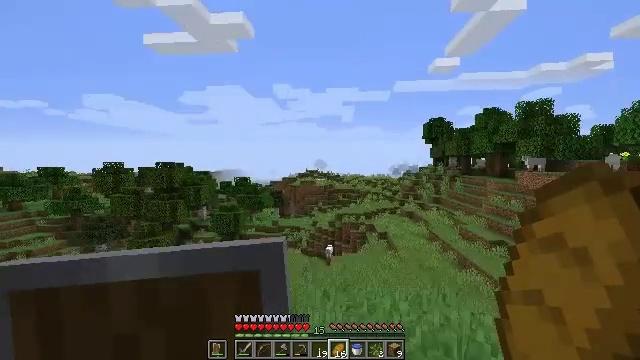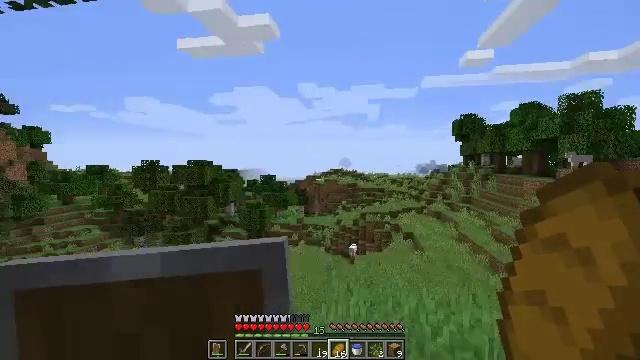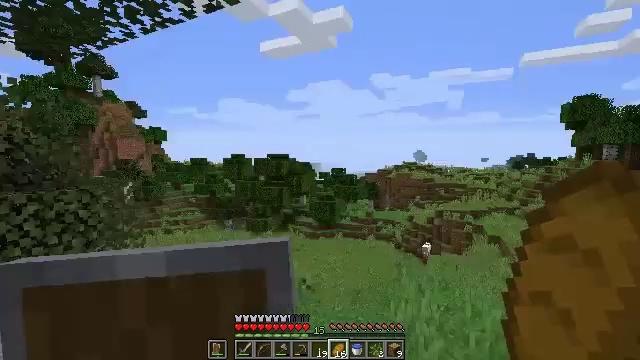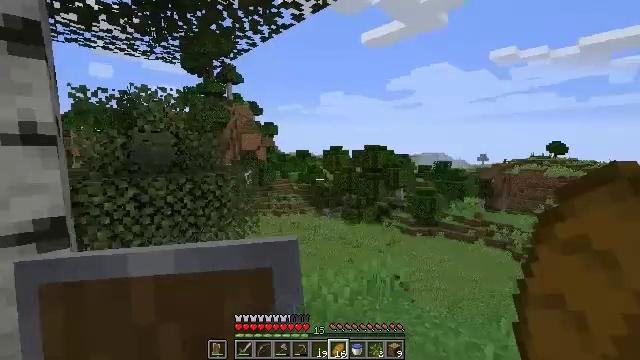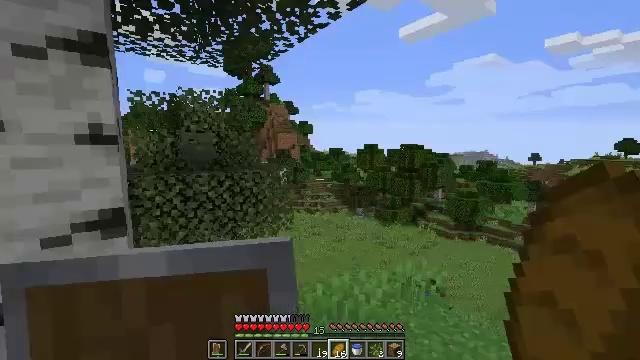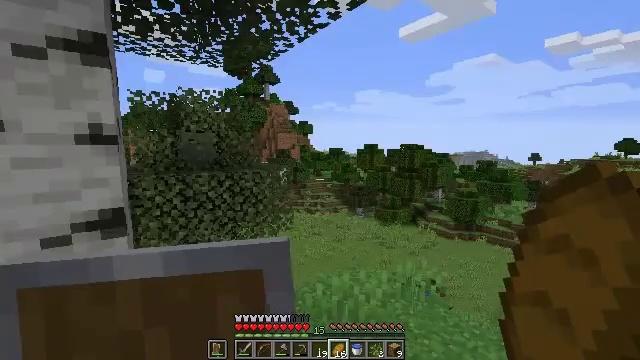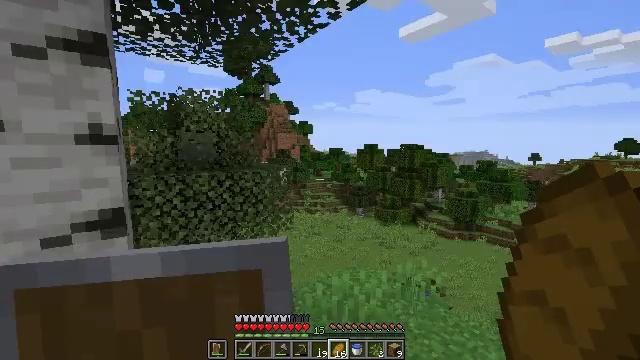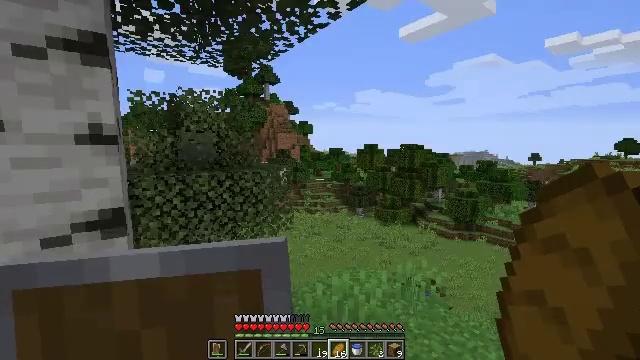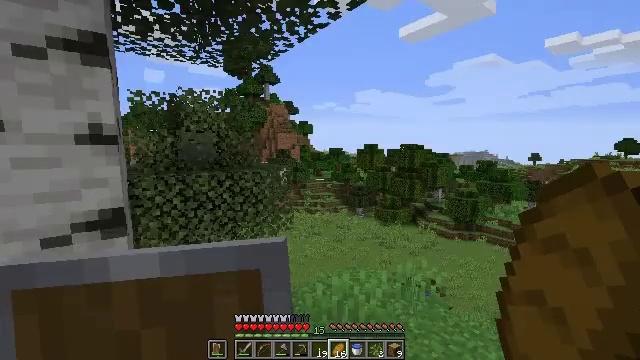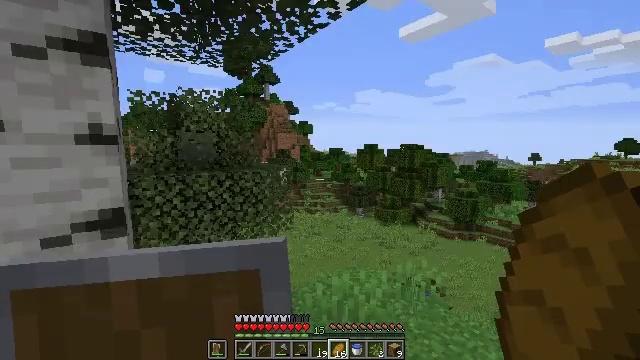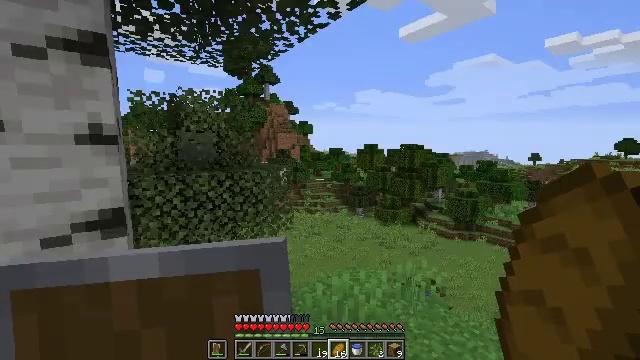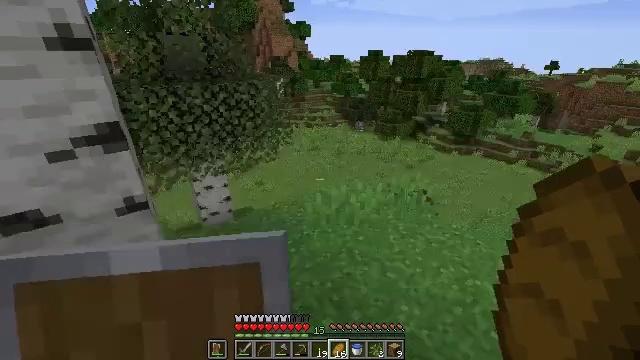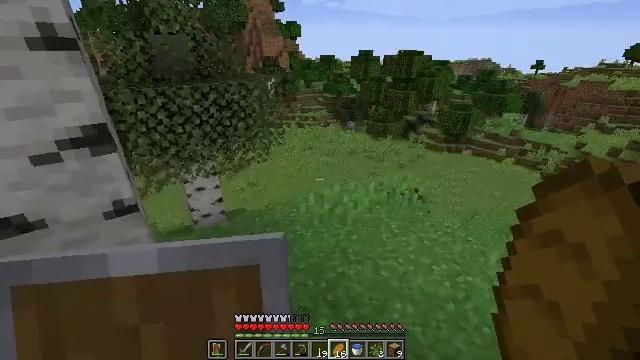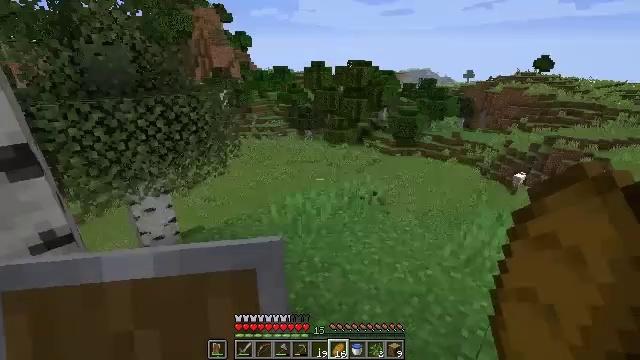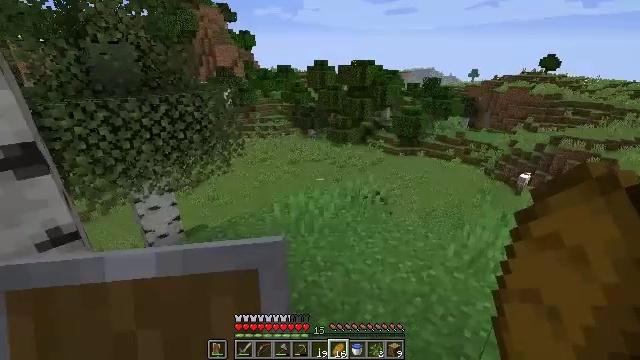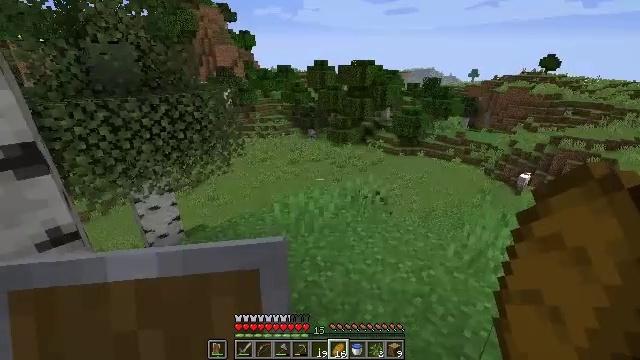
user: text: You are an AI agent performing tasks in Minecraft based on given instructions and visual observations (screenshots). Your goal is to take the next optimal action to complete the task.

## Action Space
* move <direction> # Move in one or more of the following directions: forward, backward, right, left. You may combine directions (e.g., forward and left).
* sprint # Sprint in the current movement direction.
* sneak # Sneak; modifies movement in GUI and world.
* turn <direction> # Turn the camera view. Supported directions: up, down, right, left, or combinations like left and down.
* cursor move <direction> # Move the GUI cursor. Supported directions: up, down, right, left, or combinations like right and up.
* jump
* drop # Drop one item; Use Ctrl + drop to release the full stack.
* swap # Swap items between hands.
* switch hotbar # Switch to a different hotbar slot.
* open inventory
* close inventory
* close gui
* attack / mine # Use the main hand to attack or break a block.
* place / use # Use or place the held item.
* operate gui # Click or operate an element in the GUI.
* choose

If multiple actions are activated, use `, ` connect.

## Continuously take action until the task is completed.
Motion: motion action
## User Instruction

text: Gather lilac from the ground.
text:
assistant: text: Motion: turn left, jump
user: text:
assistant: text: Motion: turn left and down
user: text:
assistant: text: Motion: turn left and down
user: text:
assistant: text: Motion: turn left
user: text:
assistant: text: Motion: no_op
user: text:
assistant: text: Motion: no_op
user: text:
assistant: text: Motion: no_op
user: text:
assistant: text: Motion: no_op
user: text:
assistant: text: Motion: no_op
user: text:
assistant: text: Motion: no_op
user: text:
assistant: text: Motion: turn down
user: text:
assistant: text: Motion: turn right
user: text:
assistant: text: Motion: turn right and up
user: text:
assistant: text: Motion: no_op
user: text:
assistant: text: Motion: no_op
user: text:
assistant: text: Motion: no_op
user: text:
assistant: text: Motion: no_op
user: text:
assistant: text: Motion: turn right and up
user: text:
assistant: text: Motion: move forward, turn right and down
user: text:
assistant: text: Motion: move forward, turn right and down
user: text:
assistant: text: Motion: move forward
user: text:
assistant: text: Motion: move forward, turn right
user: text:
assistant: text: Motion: move forward, turn right
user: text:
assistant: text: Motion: turn right and up
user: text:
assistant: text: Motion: turn right and up
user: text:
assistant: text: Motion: move right, turn up
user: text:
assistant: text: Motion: move right
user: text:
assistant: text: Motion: move right, turn right and up
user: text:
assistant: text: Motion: turn right and up
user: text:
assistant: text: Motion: turn right and up